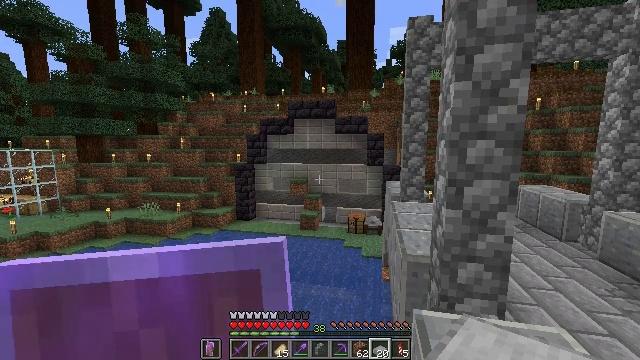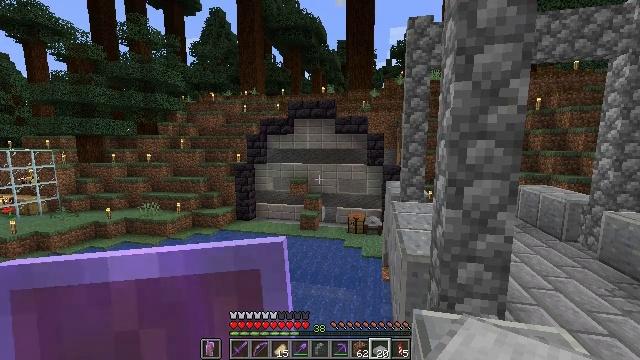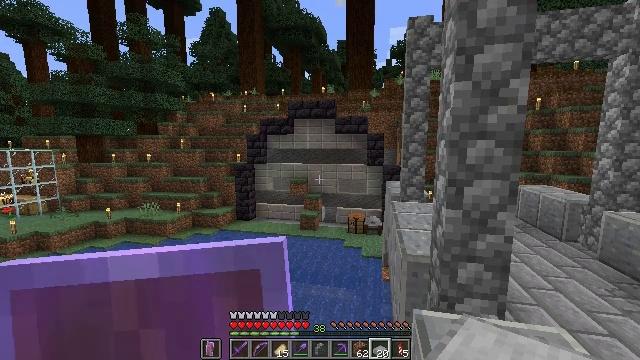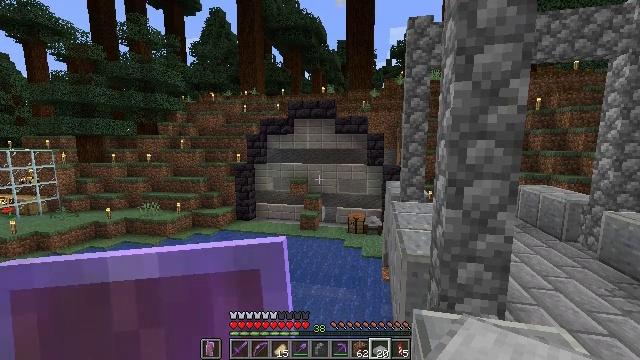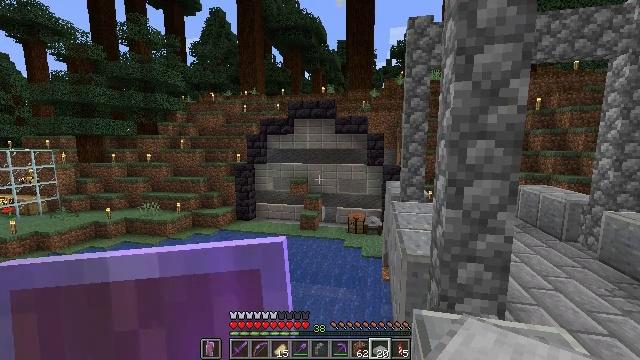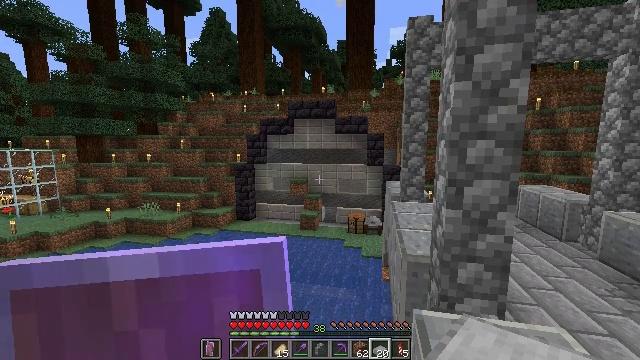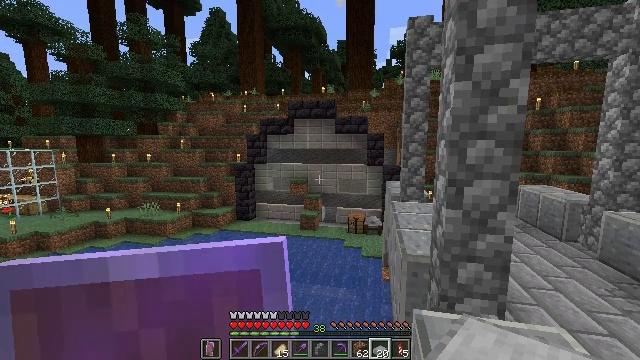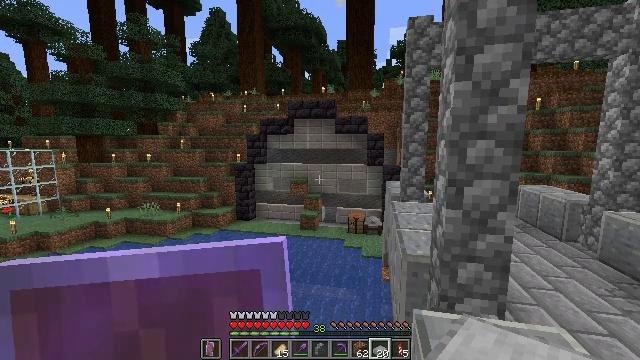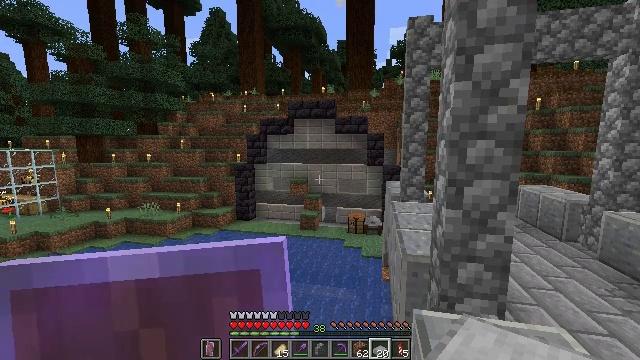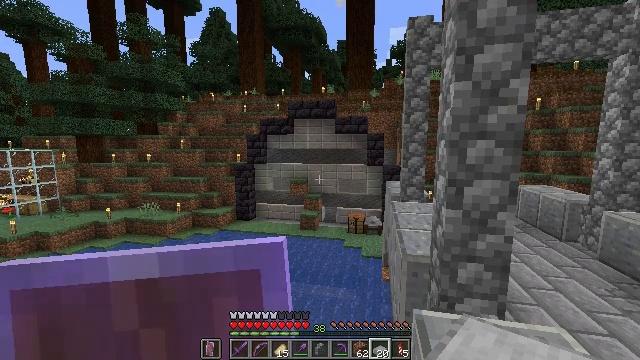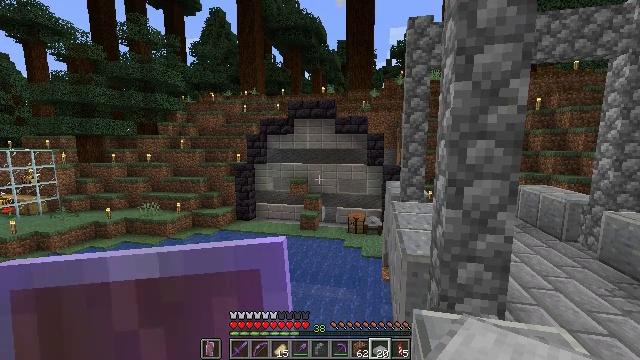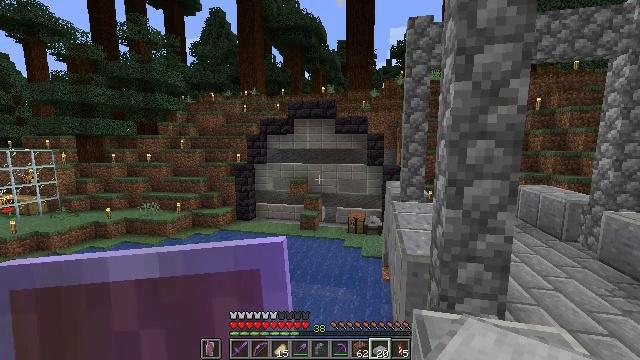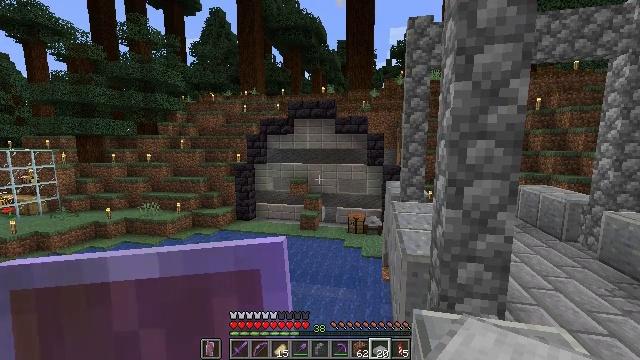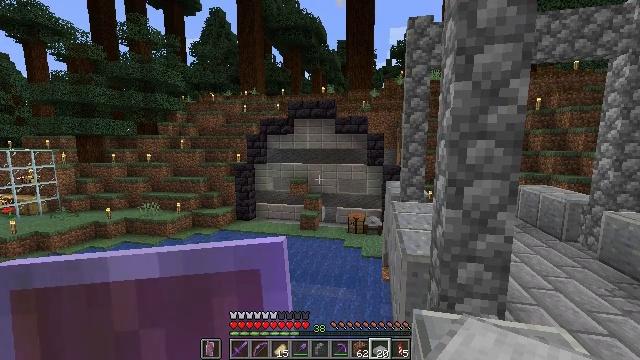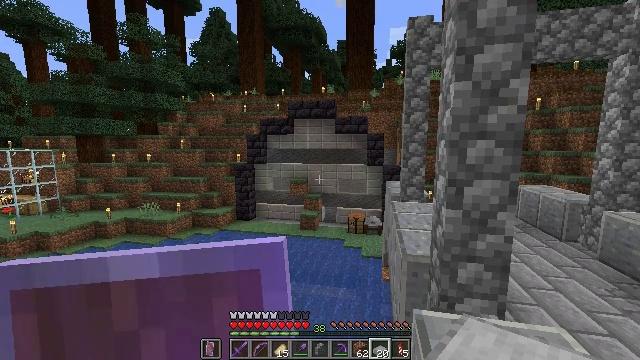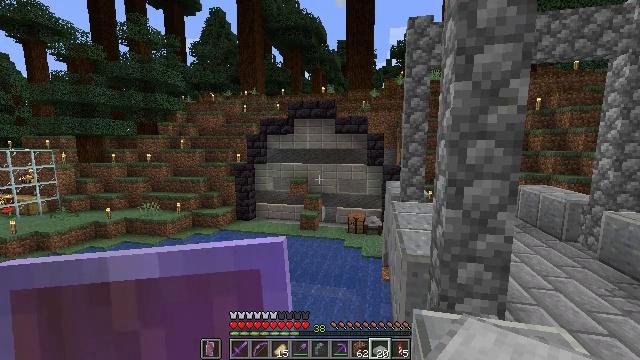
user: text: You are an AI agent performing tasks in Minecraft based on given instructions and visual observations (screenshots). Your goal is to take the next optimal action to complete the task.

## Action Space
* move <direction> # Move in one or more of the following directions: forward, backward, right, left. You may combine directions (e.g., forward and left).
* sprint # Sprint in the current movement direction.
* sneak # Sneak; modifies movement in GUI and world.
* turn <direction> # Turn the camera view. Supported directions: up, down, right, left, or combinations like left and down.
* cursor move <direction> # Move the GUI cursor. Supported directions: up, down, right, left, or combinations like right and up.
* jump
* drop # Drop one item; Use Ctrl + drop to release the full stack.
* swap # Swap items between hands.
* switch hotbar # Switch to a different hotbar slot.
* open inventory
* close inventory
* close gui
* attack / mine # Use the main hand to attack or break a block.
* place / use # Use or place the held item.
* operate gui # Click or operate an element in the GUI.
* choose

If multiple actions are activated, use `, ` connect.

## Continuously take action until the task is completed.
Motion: motion action
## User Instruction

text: mine block light gray stained glass
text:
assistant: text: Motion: sneak
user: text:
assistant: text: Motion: sneak
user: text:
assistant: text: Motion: sneak
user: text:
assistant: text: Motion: sneak
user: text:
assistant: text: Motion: sneak
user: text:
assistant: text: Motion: sneak
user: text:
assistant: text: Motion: sneak
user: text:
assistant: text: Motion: sneak
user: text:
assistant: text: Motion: sneak
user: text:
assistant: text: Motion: sneak
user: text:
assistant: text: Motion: sneak
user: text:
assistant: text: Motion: sneak
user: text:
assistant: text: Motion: sneak
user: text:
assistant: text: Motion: sneak
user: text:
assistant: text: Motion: sneak
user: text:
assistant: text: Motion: sneak
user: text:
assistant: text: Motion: sneak
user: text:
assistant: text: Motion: sneak
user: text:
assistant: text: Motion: sneak
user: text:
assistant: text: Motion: sneak
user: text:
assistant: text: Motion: sneak
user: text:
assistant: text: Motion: sneak
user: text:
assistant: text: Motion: sneak
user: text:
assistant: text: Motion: sneak
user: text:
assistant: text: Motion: sneak
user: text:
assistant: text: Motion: sneak
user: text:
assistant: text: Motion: sneak
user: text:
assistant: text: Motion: sneak
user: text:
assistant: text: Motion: sneak
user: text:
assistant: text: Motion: sneak